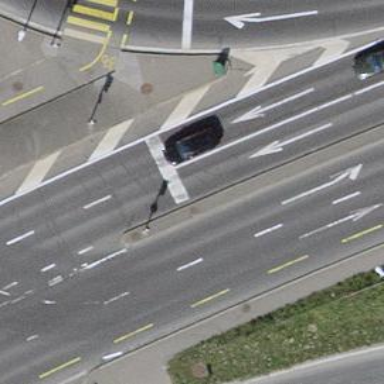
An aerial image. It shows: Road with traffic signals.